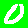
Digit: 0